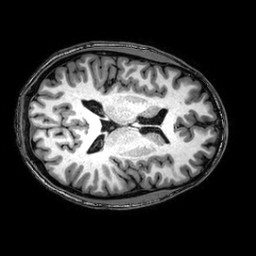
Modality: T1w
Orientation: axial
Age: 31
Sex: male